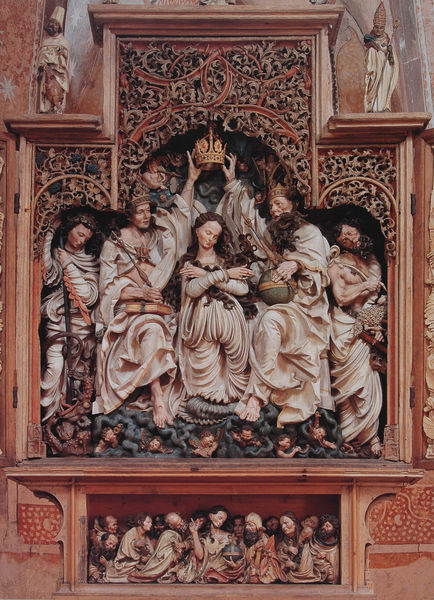
Titel: Hochaltar, Mittelschrein
Künstler: Meister H. L.
Standort: Niederrotweil
Institution: St. Michael
Schlagwörter: blätter, feder, gott, gruppe, himmel, nackt, weiß, frauen, grün, menschen, ausschnitt, braun, frau, haar, holz, kleider, köpfe, marmor, männer, schwarz, blick, rot, ornament, bart, arme, falten, gesicht, kleidung, stein, tod, fünf, hals, hände, erde, kirche, figur, gold, haare, drei, gewänder, kind, gotik, krone, locken, rosa, engel, apfel, relief, füße, holzschnitt, farbe, klein, figuren, bischof, kaiser, könig, papst, detail, ornamente, verzierung, faltenwurf, plastik, foto, fotografie, photographie, unten, barfuss, nische, buch, schnitt, volk, altar, hochaltar, schnitzerei, photo, skulpturen, statuen, farbfoto, christus, jesus, moor, mittelalter, knieen, krönung, schlangen, könige, königin, heilige, kabinett, abendmahl, gefasst, jünger, heilig, putten, bemalung, maria, madonna, globus, weisss, putti, fassung, schrein, geschnitzt, kaiserin, josef, insignien, geburt, unterwelt, nischen, weltkugel, gesprenge, marienkrönung, predella, retabel, schnitzaltar, apostel, gottvater, morgenland, himmelskönigin, reichsapfel, engelsköpfe, chrsitus, bischoff, stufenaltar, marmaor, margarete, gekrönung, krönigung